Interaction volume radius: 5 \u00c5
Interaction volume height: 15 \u00c5
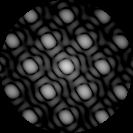
Disorder parameter: 0.07477